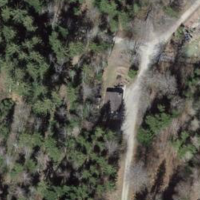
EUNIS habitat code: 41
Species observed at this site:
Tussilago farfara